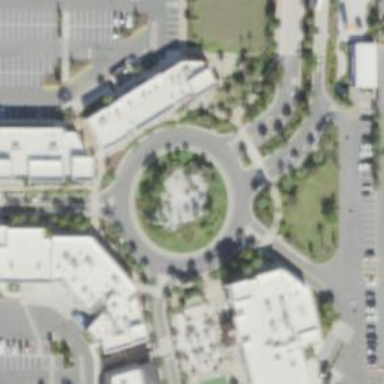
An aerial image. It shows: Unclassified road featuring roundabout.